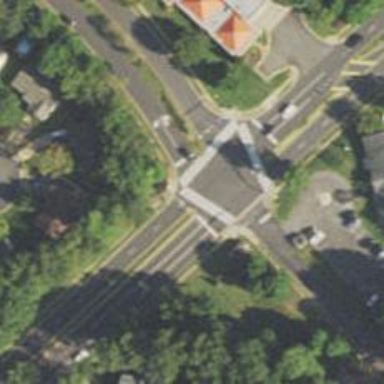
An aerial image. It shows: Marked crossing on the road.